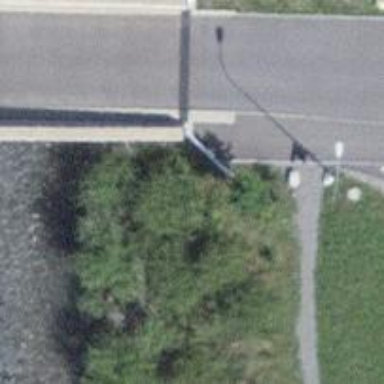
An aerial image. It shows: Bench.